Interaction volume radius: 10 \u00c5
Interaction volume height: 10 \u00c5
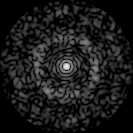
Disorder parameter: 0.8249